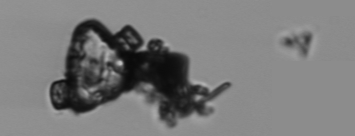
Label: Delphineis